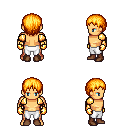
a pixel art fantasy rpg character, male body template, human, tanned skin, gold arm armor, white pants, light blonde plain hairstyle, gold gloves, brown shoes, four views (front, back, left, right), 2x2 character sprite sheet, small pixel art, hard edges, no anti-aliasing